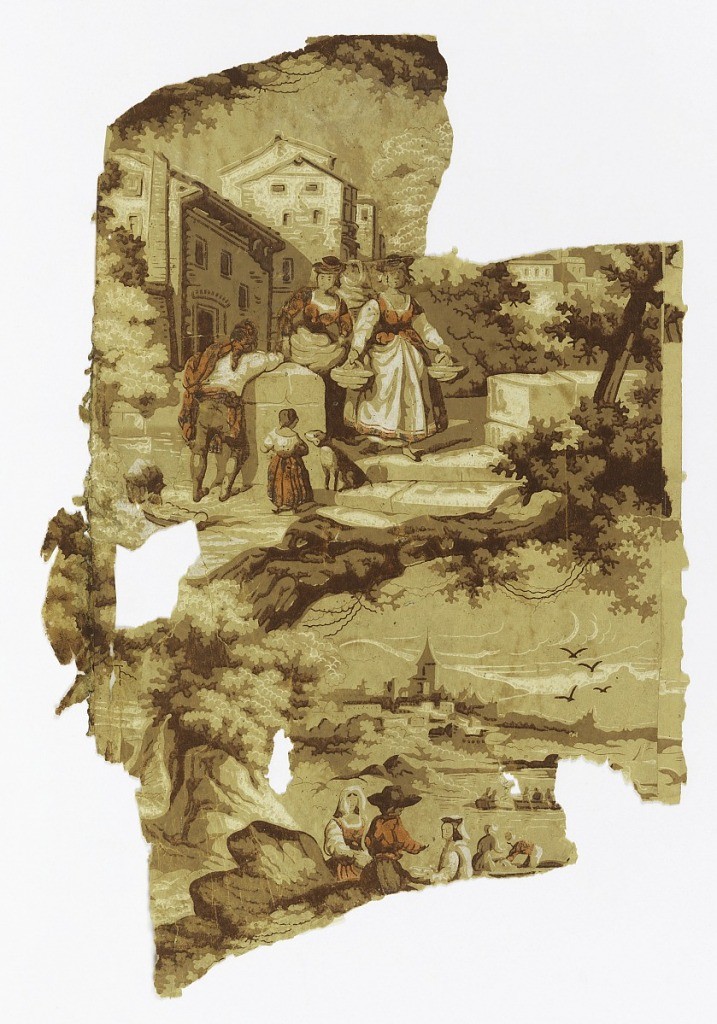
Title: Sidewall
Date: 1850–60
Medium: Roller printed on machine-made paper
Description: Vignettes of peasants on river bank and in village. Printed in browns, orange, and white on tan ground.